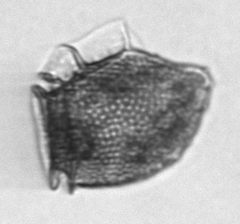
Label: Dinophysis_norvegica